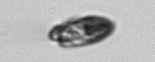
Label: Katodinium_or_Torodinium